Field crop: maize
Growth stage: 2
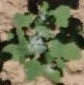
Species: chenopodium